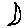
Label: moon